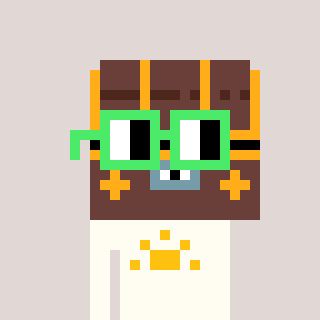
a pixel art character with square light green glasses, a treasure chest-shaped head and a grayscale-colored body on a warm background